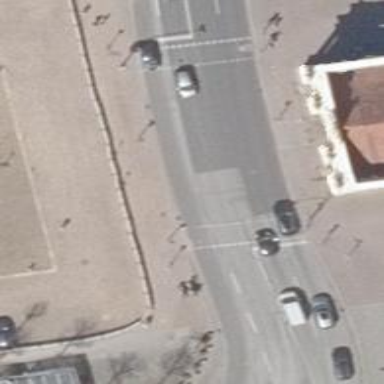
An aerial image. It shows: Road crossing with traffic signals.